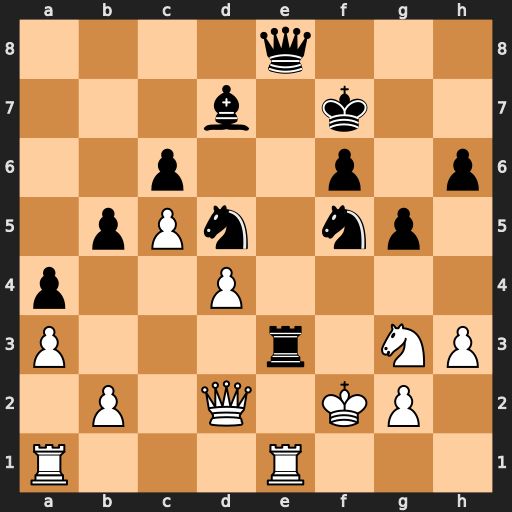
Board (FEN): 4q3/3b1k2/2p2p1p/1pPn1np1/p2P4/P3r1NP/1P1Q1KP1/R3R3
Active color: w
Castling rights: -
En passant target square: -
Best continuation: Nxf5 Bxf5 Rxe3 Nxe3 Qxe3